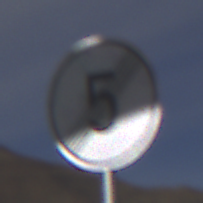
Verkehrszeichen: EndeGeschwindigkeit5
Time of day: MorningAfternoon
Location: Outdoor (Nature)
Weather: PartlyCloudy
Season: NotSpecified
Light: Natural